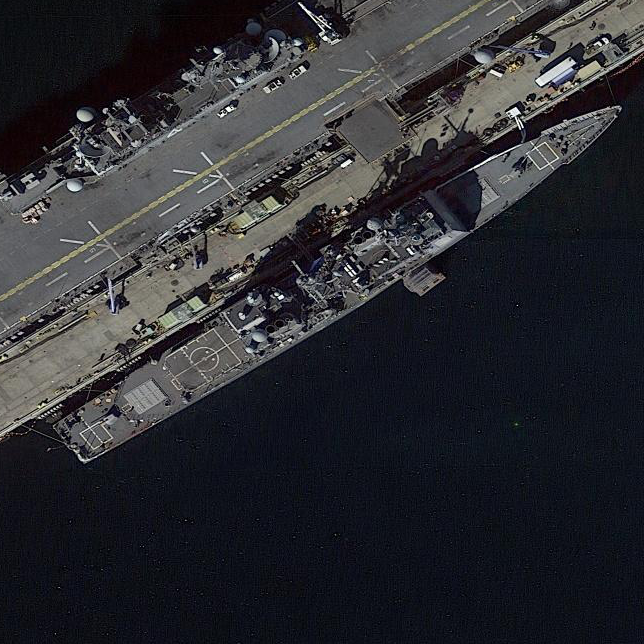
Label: Ticonderoga-class_cruiser